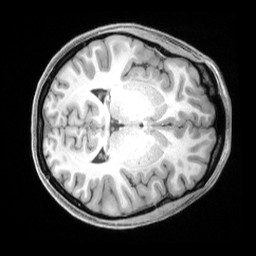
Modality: T1w
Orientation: axial
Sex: female
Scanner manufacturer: siemens
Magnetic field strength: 3 T
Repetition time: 2.4 s
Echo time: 0.00222 s